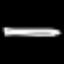
Label: pencil